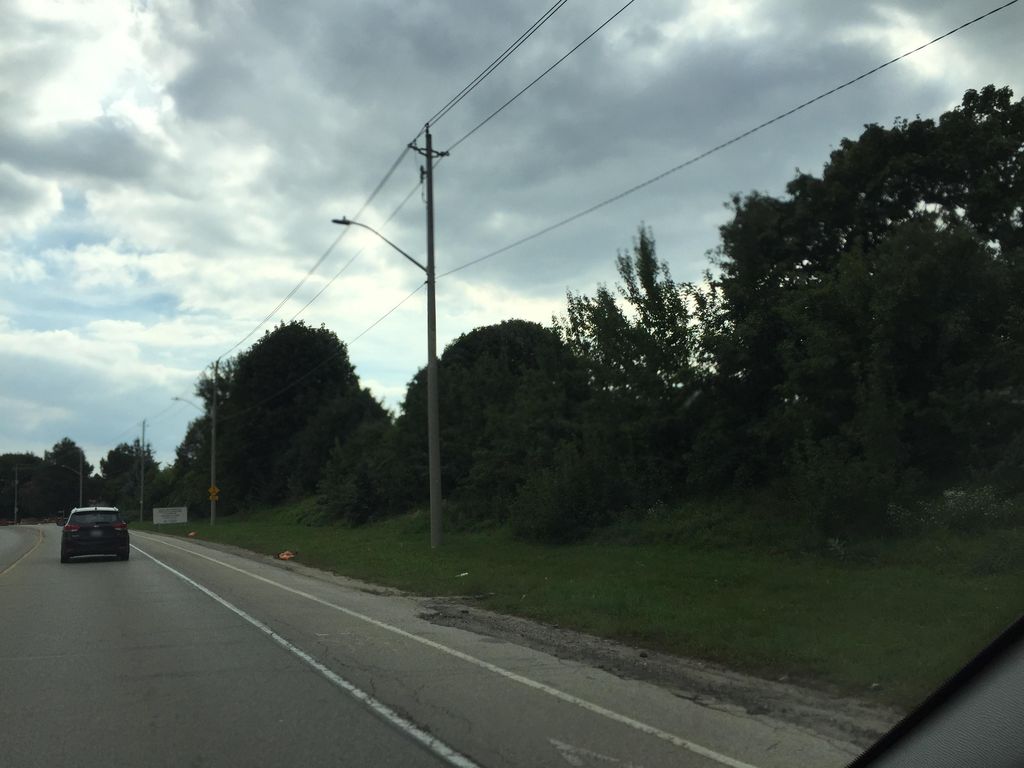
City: kitchener-waterloo